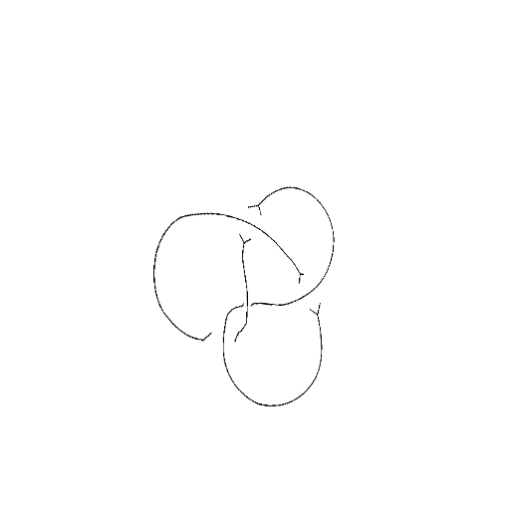
Crossing number: 4